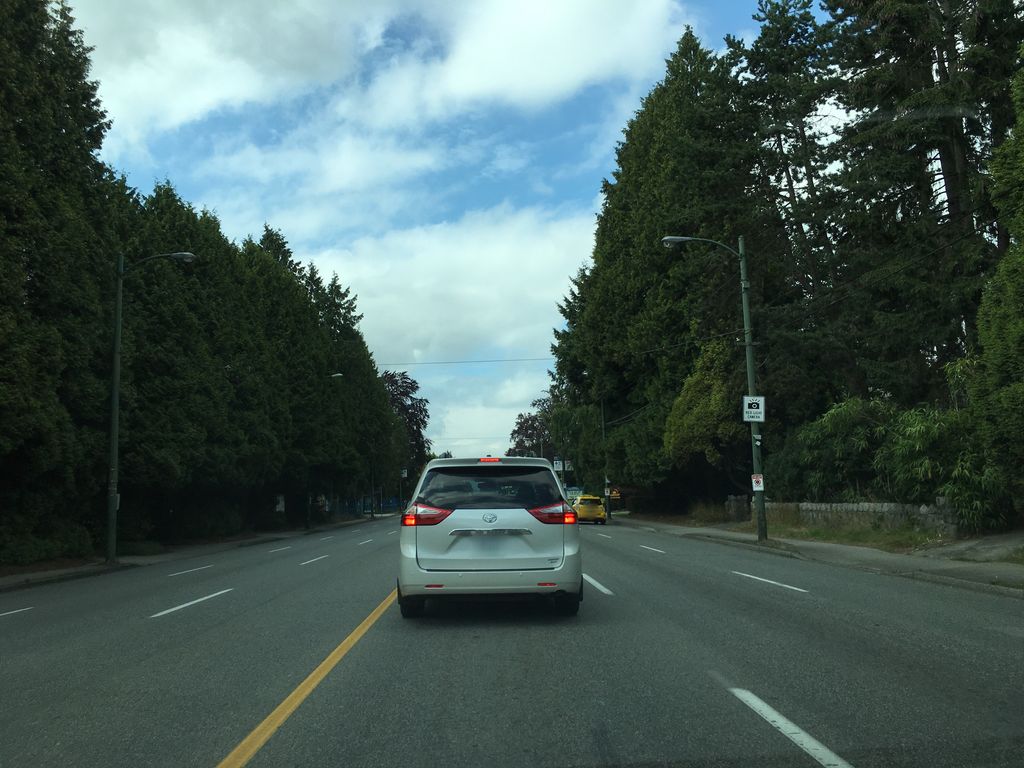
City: vancouver